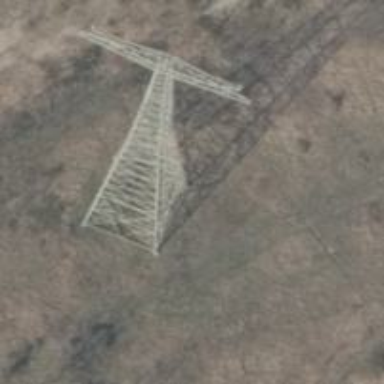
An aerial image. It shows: Lattice tower used for power transmission. The power line management is straight.